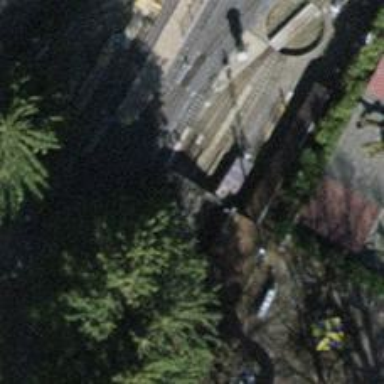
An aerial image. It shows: Miniature railway siding.